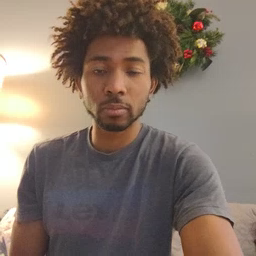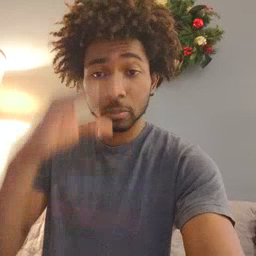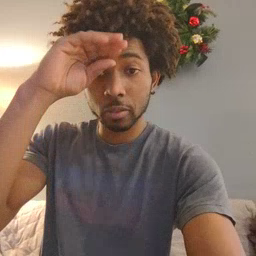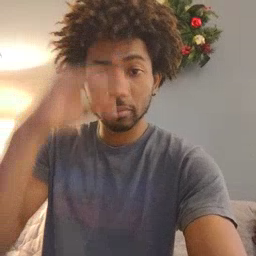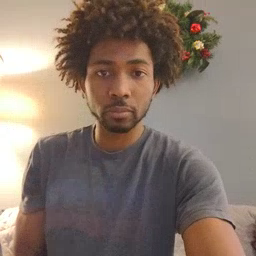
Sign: boy